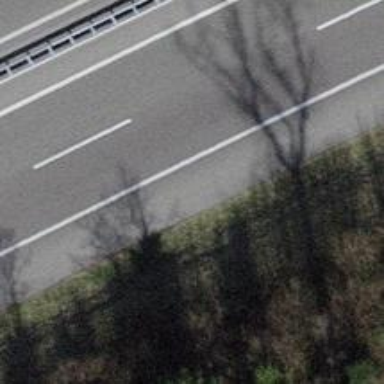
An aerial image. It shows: Asphalt motorway.